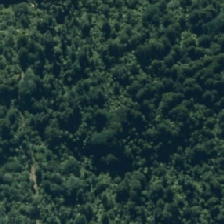
Land cover: indigenous_forest